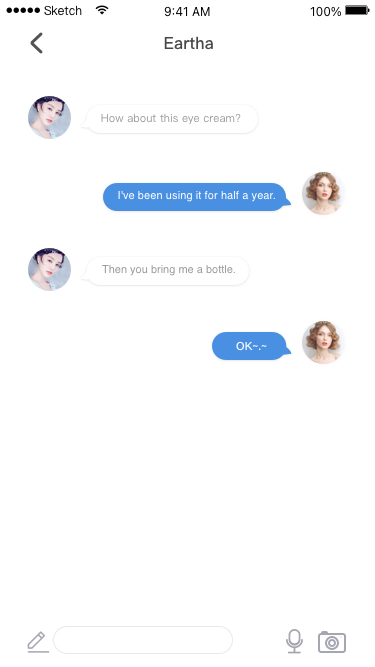
Text in this UI design:
Eartha

How about this eye cream?
Then you bring me a bottle.
I've been using it for half a year.
OK~.~